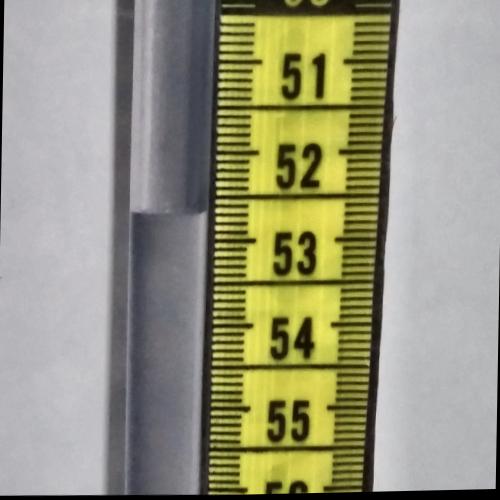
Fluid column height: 52.7 cm